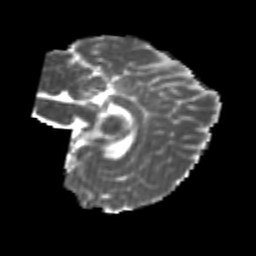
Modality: MD
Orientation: sagittal
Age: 21
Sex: female
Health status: healthy
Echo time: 0.074 s